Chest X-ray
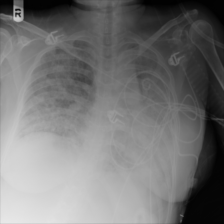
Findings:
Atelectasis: negative
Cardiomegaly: negative
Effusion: negative
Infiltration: positive
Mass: negative
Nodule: negative
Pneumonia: negative
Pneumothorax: negative
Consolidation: negative
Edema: negative
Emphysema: negative
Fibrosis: negative
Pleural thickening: negative
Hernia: negative